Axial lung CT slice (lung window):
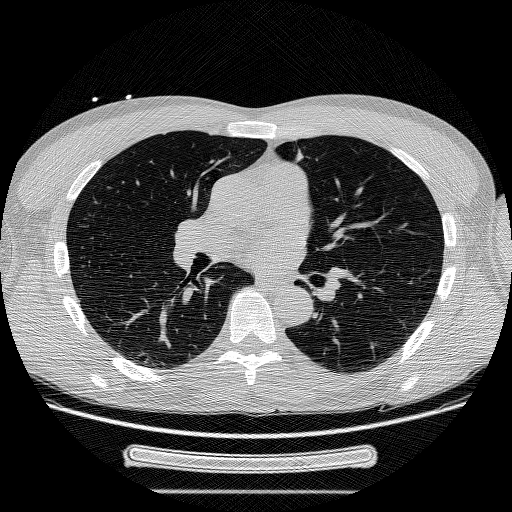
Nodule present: no